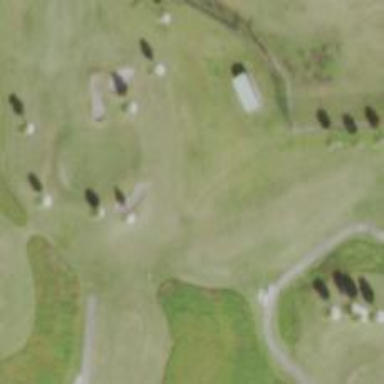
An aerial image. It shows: Golf tee.